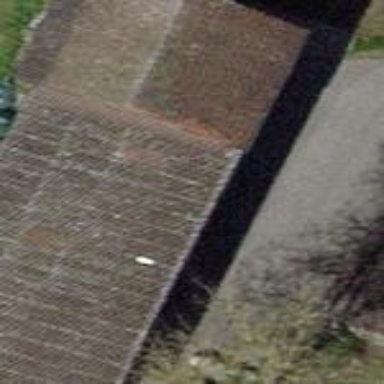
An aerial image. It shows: Hut.